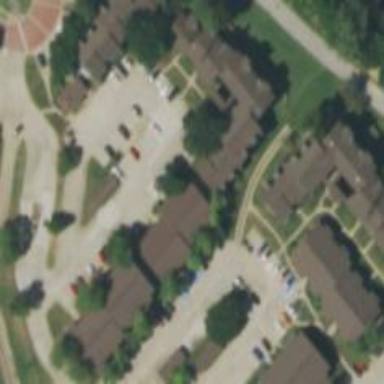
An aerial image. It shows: Street side parking area.